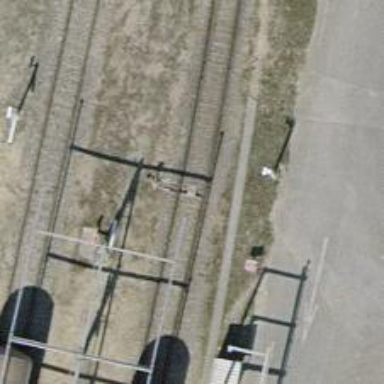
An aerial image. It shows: Railway switch.